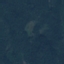
Label: Forest